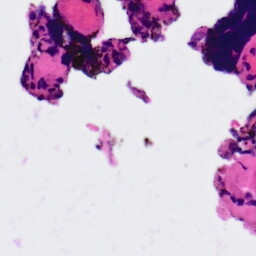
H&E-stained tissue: Ovarian